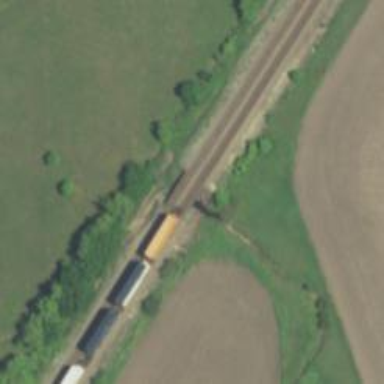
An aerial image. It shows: Bridge with railway tracks.